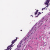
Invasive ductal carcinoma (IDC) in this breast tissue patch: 0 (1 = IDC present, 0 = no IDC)